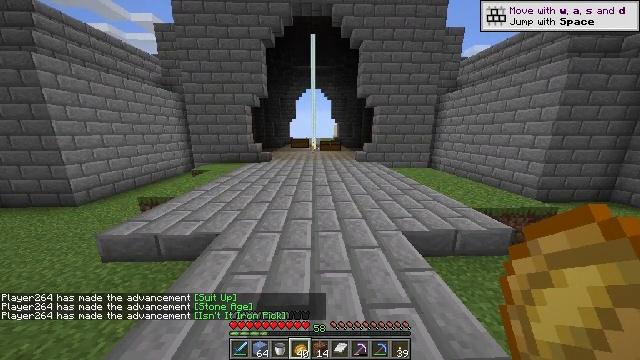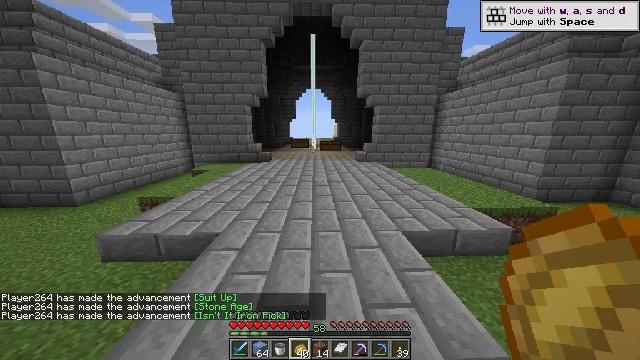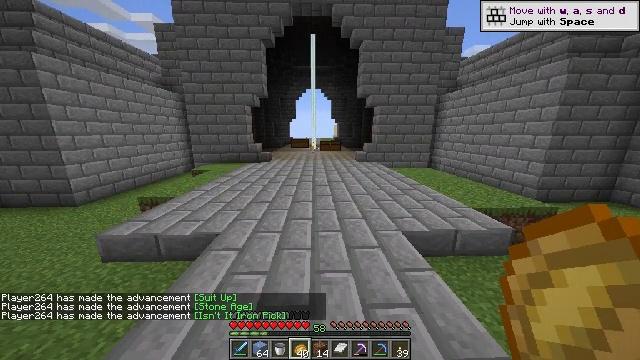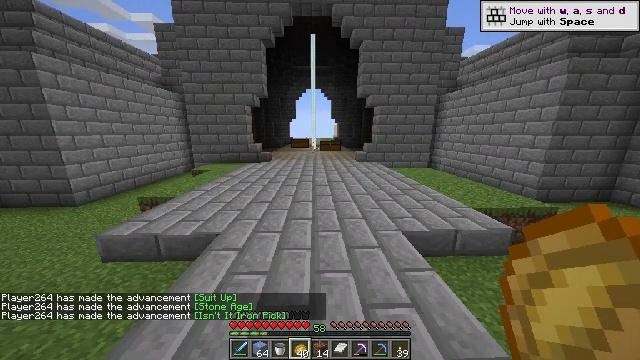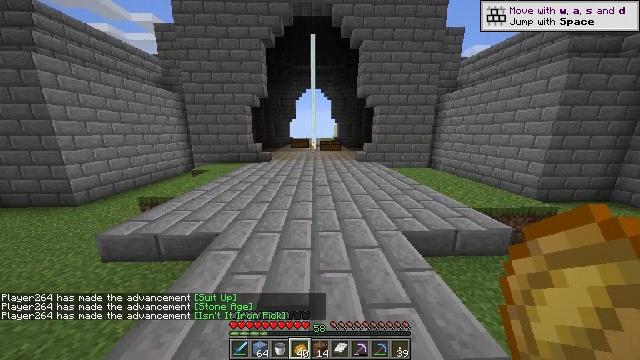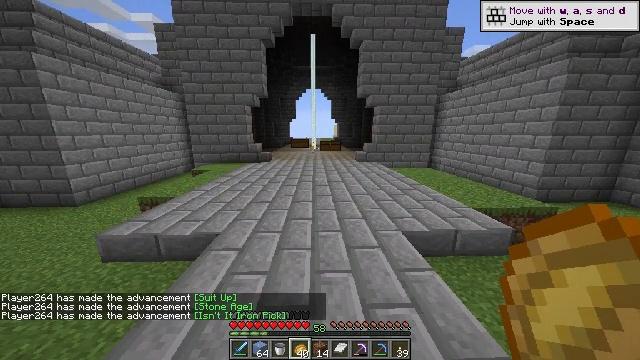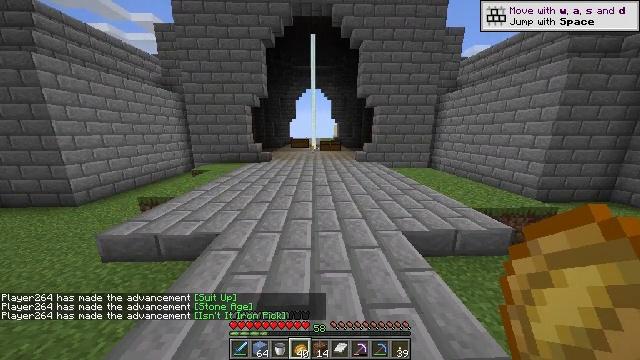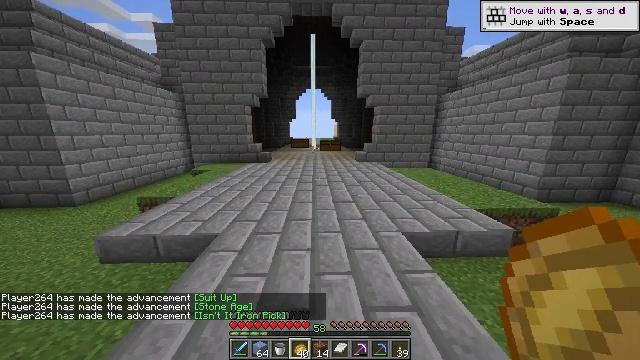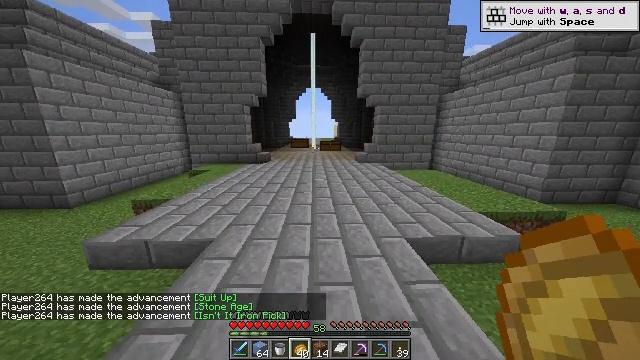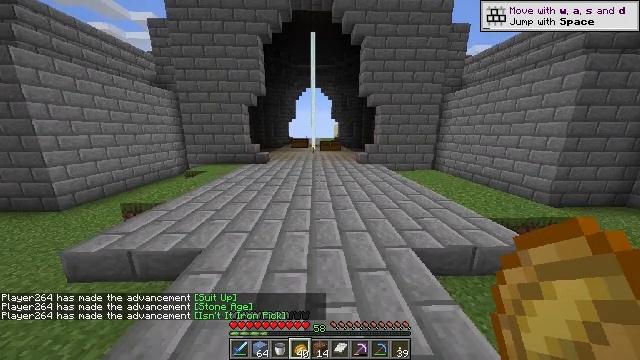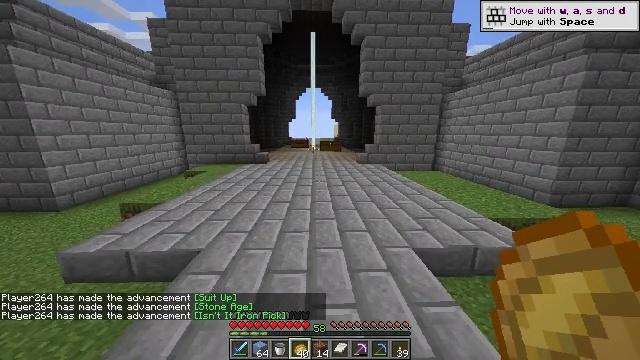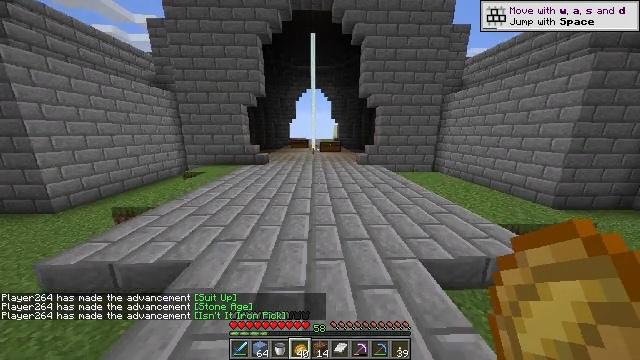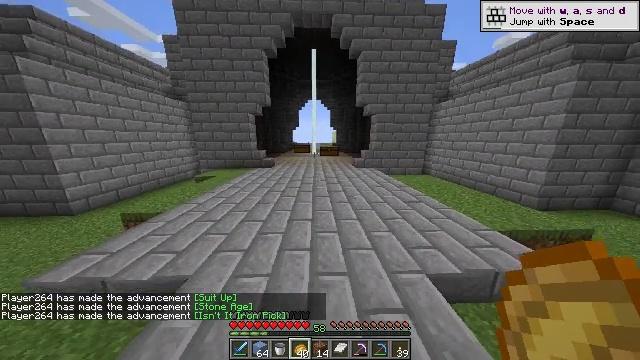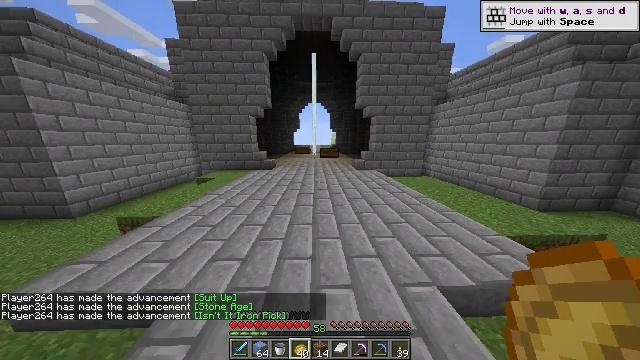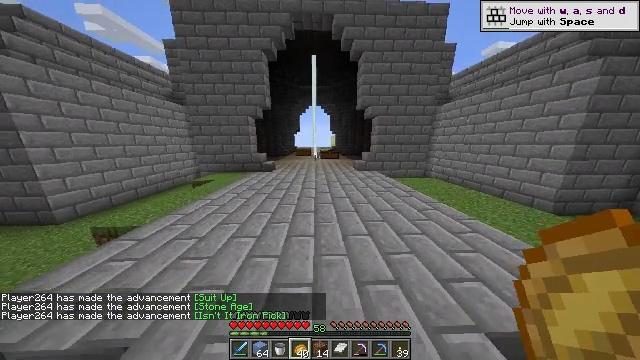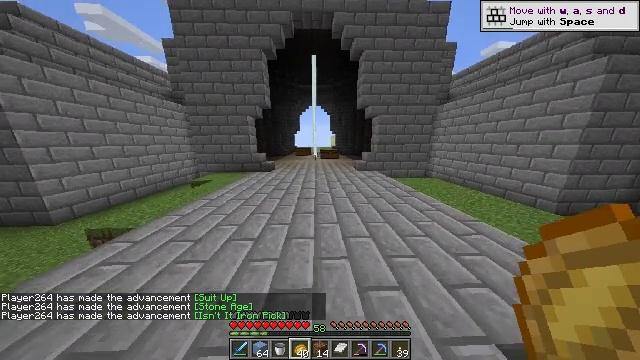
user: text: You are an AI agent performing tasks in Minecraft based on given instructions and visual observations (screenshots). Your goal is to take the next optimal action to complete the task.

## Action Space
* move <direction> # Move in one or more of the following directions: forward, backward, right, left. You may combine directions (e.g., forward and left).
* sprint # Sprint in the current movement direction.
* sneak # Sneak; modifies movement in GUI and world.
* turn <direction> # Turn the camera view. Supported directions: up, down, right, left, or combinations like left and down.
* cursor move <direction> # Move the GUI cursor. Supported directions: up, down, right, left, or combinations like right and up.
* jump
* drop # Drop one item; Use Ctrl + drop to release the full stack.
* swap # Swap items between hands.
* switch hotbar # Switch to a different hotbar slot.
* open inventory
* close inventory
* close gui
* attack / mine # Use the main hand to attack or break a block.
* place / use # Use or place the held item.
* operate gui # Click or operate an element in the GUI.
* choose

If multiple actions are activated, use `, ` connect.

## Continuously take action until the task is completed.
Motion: motion action
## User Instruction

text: Make packed ice by combining ice blocks in the grid.
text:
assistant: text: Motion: no_op
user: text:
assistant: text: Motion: no_op
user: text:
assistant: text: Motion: no_op
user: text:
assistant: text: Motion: no_op
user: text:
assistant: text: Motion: no_op
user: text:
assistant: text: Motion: no_op
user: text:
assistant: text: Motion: move forward
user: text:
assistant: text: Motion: move forward
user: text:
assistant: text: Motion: no_op
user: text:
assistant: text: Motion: move forward
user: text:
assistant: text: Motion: move forward
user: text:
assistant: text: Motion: move forward
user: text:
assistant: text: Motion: move forward
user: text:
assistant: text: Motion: move forward
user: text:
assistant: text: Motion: move forward
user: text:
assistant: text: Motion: move forward
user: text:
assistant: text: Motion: move forward
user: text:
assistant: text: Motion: move forward
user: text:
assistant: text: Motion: move forward
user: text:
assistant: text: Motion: move forward
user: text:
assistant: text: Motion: move forward
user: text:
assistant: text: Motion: move forward
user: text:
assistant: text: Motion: move forward
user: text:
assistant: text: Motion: move forward
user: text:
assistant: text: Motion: move forward
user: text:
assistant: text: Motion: move forward, jump
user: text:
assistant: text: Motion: move forward, turn right, jump
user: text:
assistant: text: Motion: move forward, turn right and up, jump
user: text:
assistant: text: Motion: move forward, turn right, jump
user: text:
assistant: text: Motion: move forward, turn right, jump